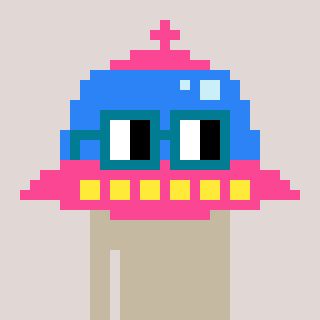
a pixel art character with square dark green glasses, a ufo-shaped head and a green-colored body on a warm background